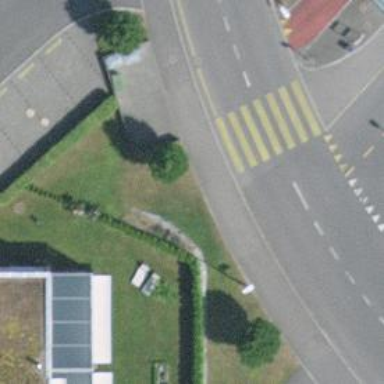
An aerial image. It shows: Kerb serving as barrier.